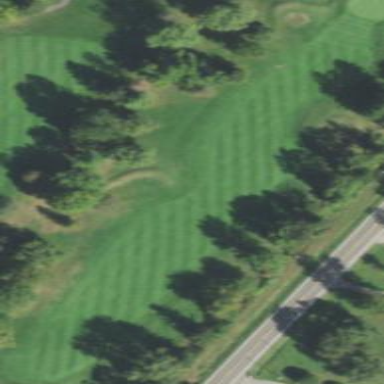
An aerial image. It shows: Golf fairway in the image.